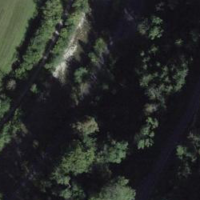
EUNIS habitat code: 41
Species observed at this site:
Cornus sanguinea
Lamium galeobdolon